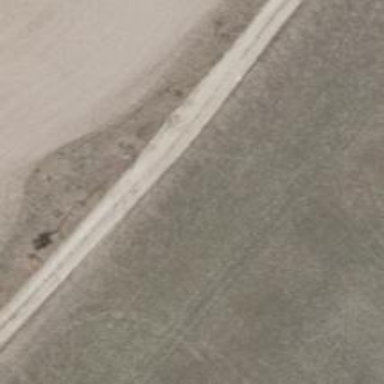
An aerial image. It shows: Track with grade3 tracktype.